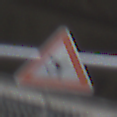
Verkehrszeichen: FlugbetriebLinks
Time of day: MorningAfternoon
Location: Outdoor (Urban)
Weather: PartlyCloudy
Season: NotSpecified
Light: Natural